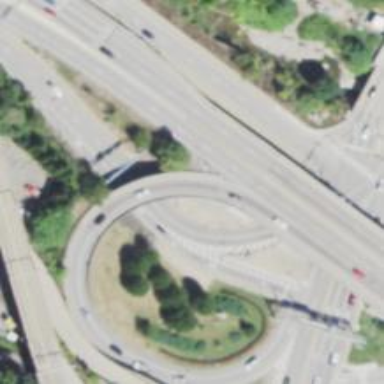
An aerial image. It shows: Trunk_link highway on bridge.